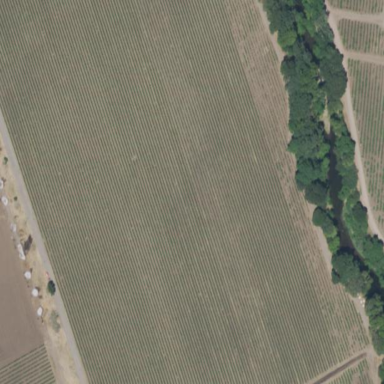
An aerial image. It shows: Vineyard with grape crops.